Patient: sex M, age 45
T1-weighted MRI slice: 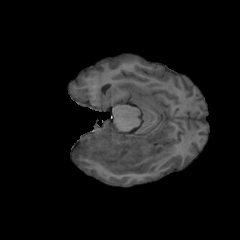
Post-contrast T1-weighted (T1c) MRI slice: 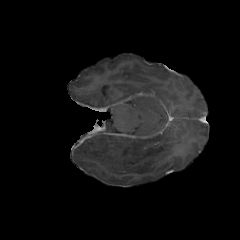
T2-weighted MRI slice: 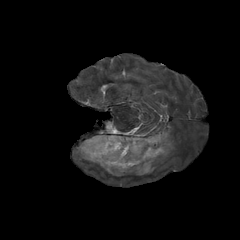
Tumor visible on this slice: yes
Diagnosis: Astrocytoma, IDH-mutant
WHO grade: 2